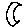
Label: moon